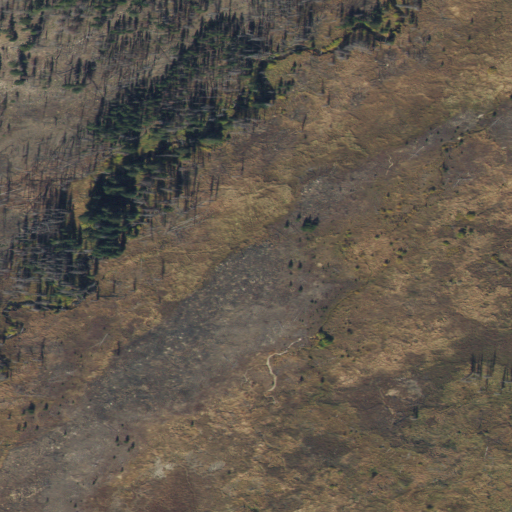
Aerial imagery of plain(s) in Idaho named Moose Jaw Meadow containing woody wetlands, evergreen forest, herbaceous wetlands, and shrub